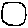
Label: hexagon